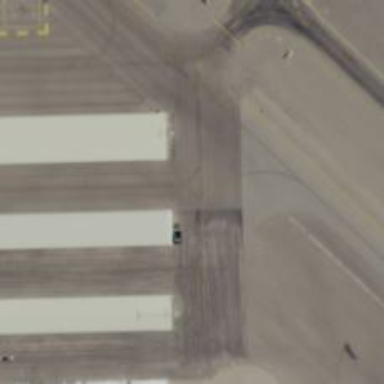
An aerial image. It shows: Image of taxiway at airport.